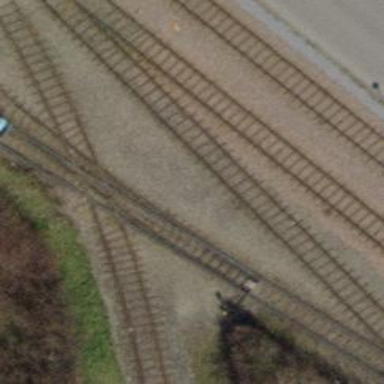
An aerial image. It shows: Railway crossing.